Field crop: maize
Growth stage: 2
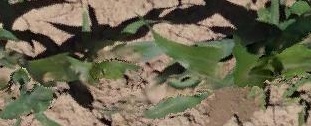
Species: maize